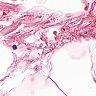
Metastatic tissue present: no